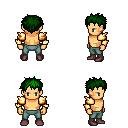
a pixel art fantasy rpg character, male body template, human, tanned skin, gold arm armor, teal pants, green bedhead hairstyle, maroon shoes, four views (front, back, left, right), 2x2 character sprite sheet, small pixel art, hard edges, no anti-aliasing